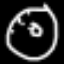
Label: donut